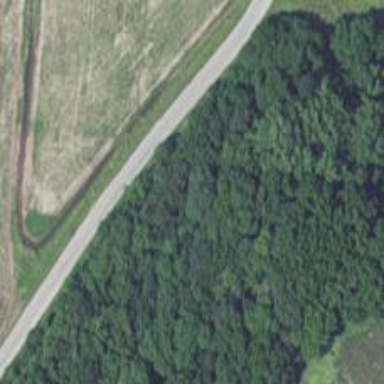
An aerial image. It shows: Unclassified road.